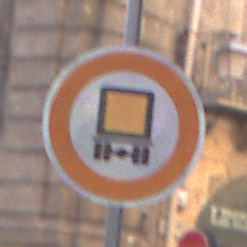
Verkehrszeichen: VerbotKennzeichnungspflichtigeKraftfahrzeugeGefaehrlicheGueter
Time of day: SunriseSunset
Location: Outdoor (Urban)
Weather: PartlyCloudy
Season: NotSpecified
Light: Natural